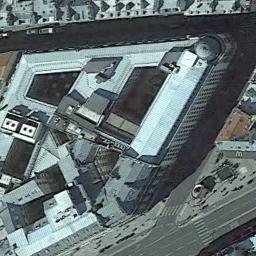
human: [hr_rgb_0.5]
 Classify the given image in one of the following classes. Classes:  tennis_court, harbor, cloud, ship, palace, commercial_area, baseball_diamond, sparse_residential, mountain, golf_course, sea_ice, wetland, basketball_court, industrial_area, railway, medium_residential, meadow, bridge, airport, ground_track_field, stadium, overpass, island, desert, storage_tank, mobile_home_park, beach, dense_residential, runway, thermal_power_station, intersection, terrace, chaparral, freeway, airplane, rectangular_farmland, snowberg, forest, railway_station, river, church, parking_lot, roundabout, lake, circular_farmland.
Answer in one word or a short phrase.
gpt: commercial_area